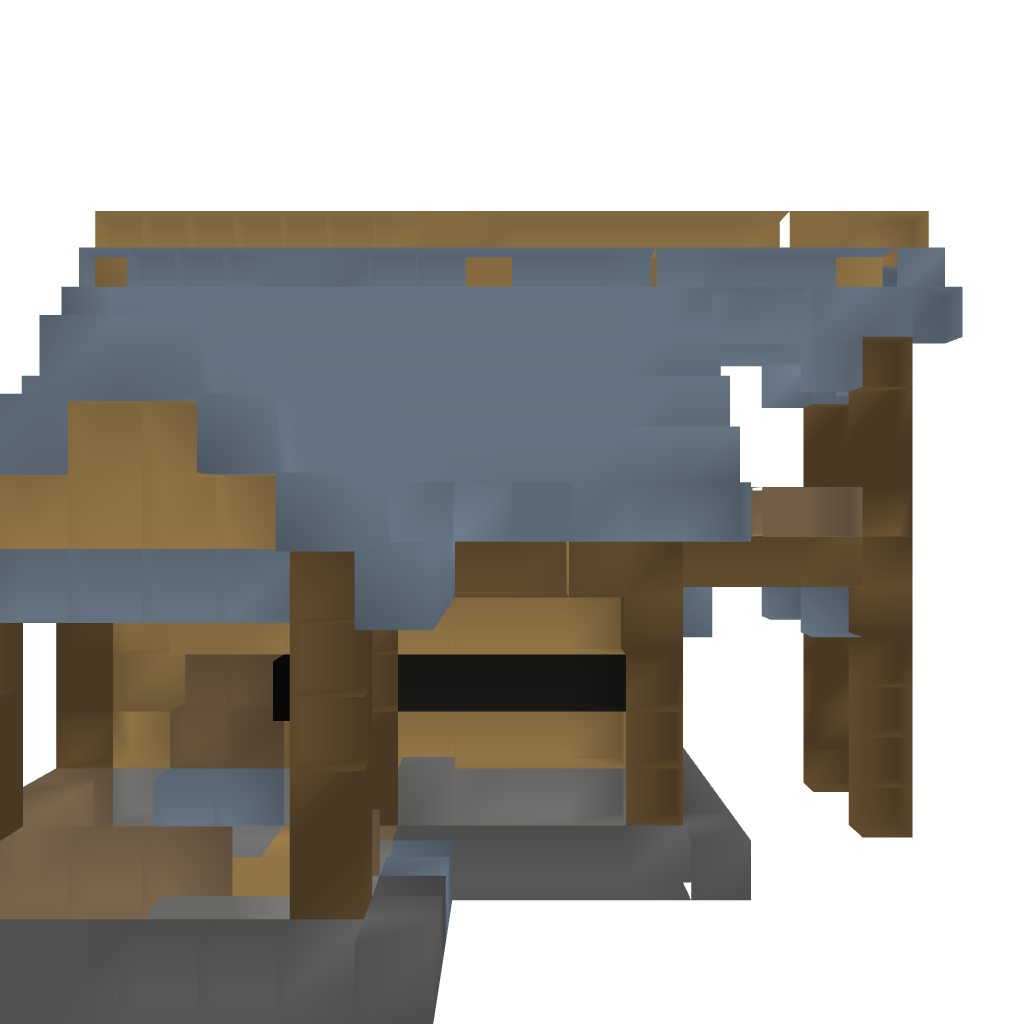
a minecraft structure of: Two story house